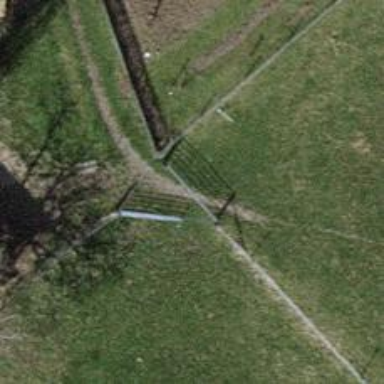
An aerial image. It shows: Gate.